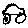
Label: car